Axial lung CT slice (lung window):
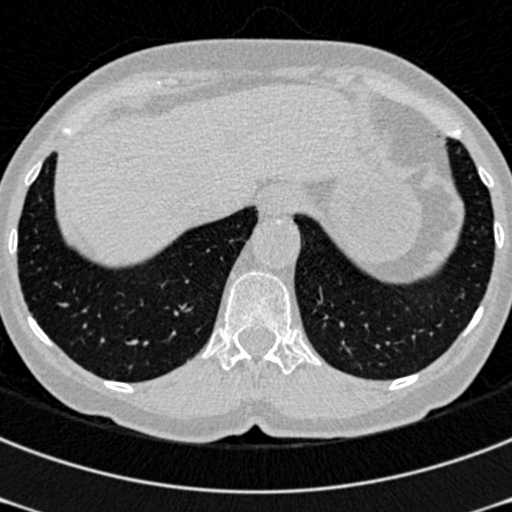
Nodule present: no